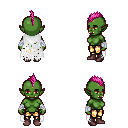
a pixel art fantasy rpg character, female body template, orc, green skin, white tattered cape, gold greaves, pink mohawk hairstyle, white cloth bandages, maroon shoes, four views (front, back, left, right), 2x2 character sprite sheet, small pixel art, hard edges, no anti-aliasing